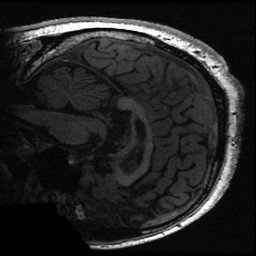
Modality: T1w
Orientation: sagittal
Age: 41
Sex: male